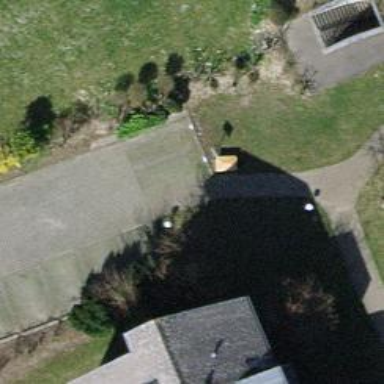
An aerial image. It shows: Driveway made of paving stones.